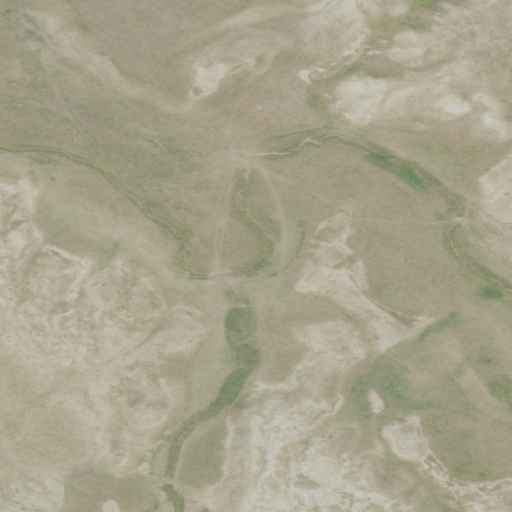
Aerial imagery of valley in Montana named Quaking Aspen Draw containing shrub, grassland, and herbaceous wetlands